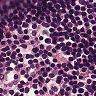
Metastatic tissue present: no